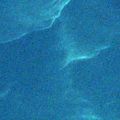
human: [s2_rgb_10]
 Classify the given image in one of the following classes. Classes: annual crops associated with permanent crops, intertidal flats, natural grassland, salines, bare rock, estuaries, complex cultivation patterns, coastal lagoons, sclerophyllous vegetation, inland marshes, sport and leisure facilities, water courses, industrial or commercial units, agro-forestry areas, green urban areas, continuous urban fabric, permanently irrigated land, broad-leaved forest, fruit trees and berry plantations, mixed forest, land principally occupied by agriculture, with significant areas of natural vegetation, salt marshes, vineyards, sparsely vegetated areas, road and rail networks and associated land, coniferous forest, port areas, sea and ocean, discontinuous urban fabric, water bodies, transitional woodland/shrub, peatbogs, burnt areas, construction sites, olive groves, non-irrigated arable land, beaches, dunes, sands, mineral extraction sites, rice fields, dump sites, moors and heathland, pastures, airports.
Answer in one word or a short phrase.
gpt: sea and ocean